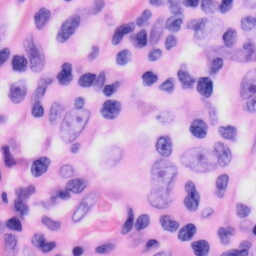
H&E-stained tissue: Skin